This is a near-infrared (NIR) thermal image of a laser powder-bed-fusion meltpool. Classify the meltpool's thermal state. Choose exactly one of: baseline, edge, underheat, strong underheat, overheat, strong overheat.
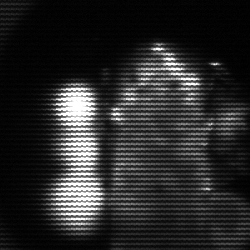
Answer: strong underheat